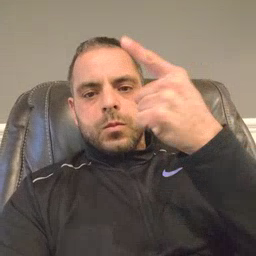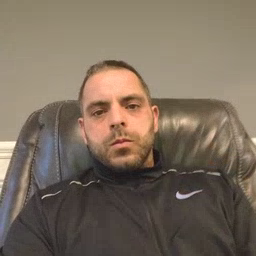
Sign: first